Question: from the title you can read that I'm given latitude and longitude points. They are stored in 'csv' file. There are up to 40k rows.
'''
"45.01234","9.12345"
"46.11111","9.12345"
"47.22222","9.98765"
...
'''
My first question how can i find the edge coordinates and after it's done, it rolls into my second question that i need to calculate from these edge points polygon area. Below is the picture how these points could look like and the edge points are connected with blue lines.

I searched google and on SO and found these kind of questions: <URL>.
Firstly I would store all the latitude and longitude points into arraylist from csv file.
I don't have any good idea how to find the edge points. But after the edge points are found, then one approach to find the polygon area is to divide it into triangles and then compute triangles areas by Heron's formula. The earth is spherical so to compute the area I need to use the advises in the links I gave above.
Are there frameworks for my problem that solve my questions? What are the approaches to do it myself? Of course the code should be memory and CPU efficient.
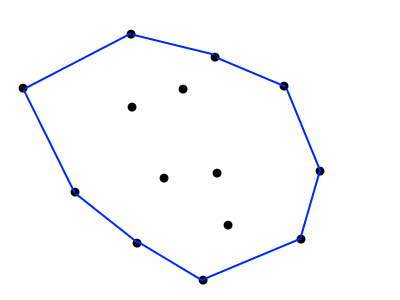
Answer: You are looking for the <URL>